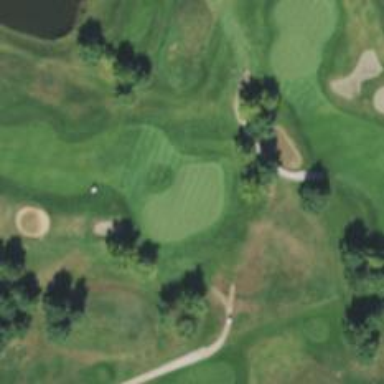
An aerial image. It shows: Golf hole.